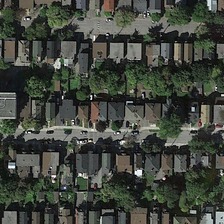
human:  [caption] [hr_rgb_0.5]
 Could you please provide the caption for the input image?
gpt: many buildings and green trees are in a dense residential area .

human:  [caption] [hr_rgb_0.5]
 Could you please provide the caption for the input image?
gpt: there many trees in the dense residential regions .

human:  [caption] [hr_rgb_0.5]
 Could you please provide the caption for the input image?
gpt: there many trees in the dense residential regions .

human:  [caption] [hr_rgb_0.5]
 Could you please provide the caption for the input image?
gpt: many buildings and green trees are in a dense residential area .

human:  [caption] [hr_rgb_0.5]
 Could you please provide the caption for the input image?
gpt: many buildings and green trees are in a dense residential area .